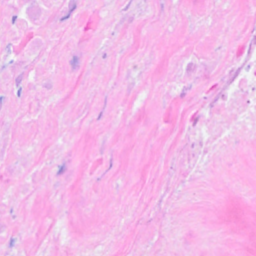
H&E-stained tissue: Breast